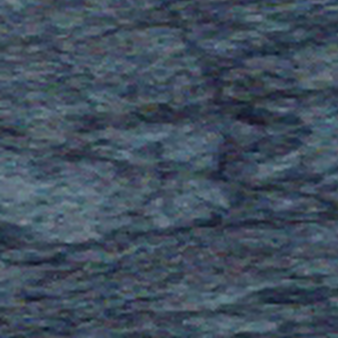
Label: other